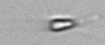
Label: Calciopappus